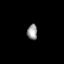
Tissue: prostate
Cell type: Endothelial cells
Senescence score: 0.7141
Nuclear area (px): 152
Mean DAPI intensity: 152.039